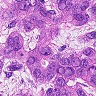
Metastatic tissue present: yes